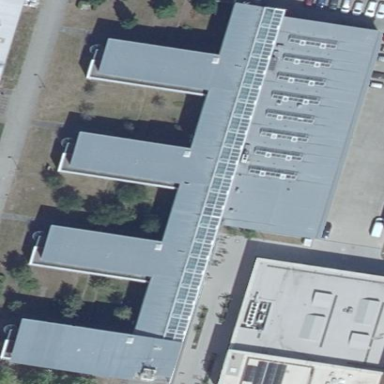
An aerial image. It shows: Flat-roofed university building.